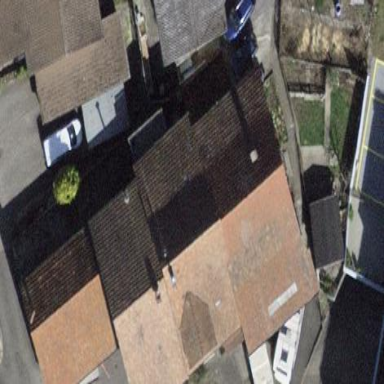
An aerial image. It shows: Building with tiled roof.